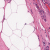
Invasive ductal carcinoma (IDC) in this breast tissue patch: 0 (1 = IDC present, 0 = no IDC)